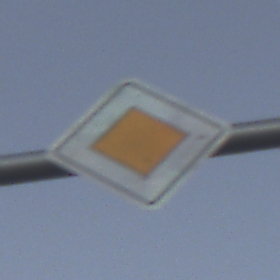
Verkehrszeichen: Vorfahrtsstrasse
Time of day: SunriseSunset
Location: Outdoor (Nature)
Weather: PartlyCloudy
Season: NotSpecified
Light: Natural